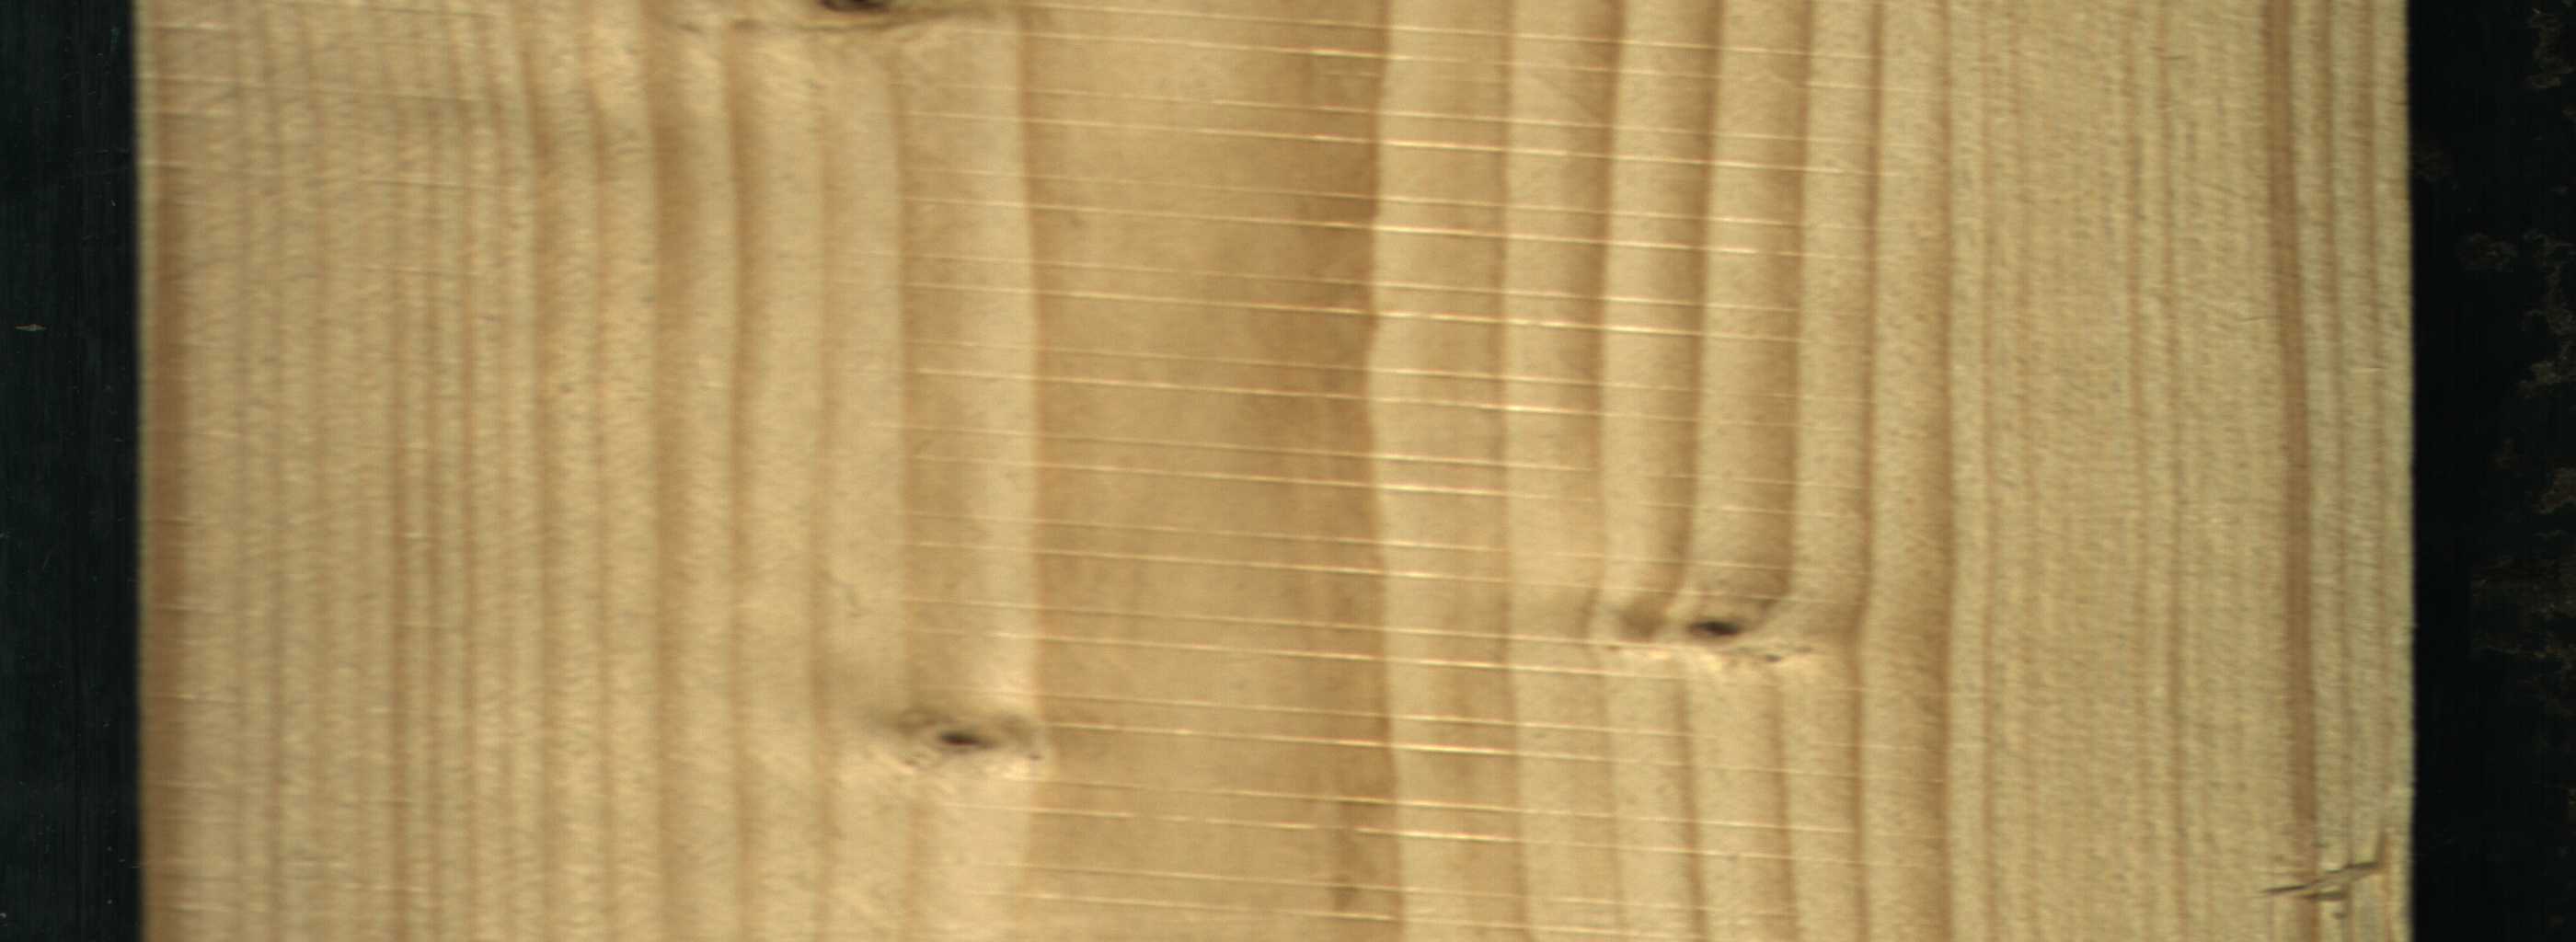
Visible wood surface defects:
Quartzity
Live_Knot
Live_Knot
Live_Knot